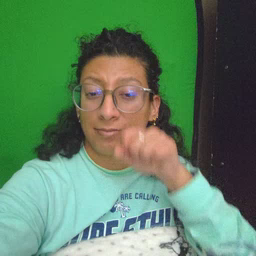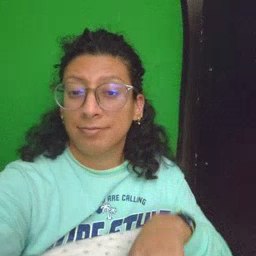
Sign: if